Question: I am trying to setup a highlighted state for keyboard buttons, but have some difficulties with it:
1. I can't set backgroundImage to be beneath the spaceButton Image, so it won't overlap shift_1 like on the image below (button is tapped).
2. I can't set up layer margins, so that there would be a space from the bottom and other buttons, and at the same time that spacing would function as that button.
Below is my code:
'''
[self.spaceButton setImage:[UIImage imageNamed:@"shift_1"] forState:UIControlStateNormal];
[self.spaceButton setBackgroundImage:[KeyboardViewController imageFromColor:[UIColor colorWithWhite:0.4 alpha:0.5]]
forState:UIControlStateHighlighted];
self.spaceButton.layer.cornerRadius = 7.0;
self.spaceButton.layer.masksToBounds = YES;
'''
I would be very thankful if anyone could help me.

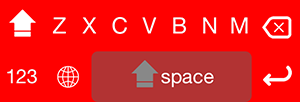
Answer: : Just add transparent pixel at bottom,left,right in image and create new image then set that image as in background image of button.
'imageEdgeInsets' : Set button 'imageEdgeInsets' and use to 'image' property for set image(Highlighted/Normal state).